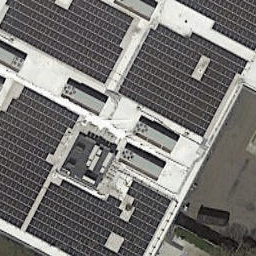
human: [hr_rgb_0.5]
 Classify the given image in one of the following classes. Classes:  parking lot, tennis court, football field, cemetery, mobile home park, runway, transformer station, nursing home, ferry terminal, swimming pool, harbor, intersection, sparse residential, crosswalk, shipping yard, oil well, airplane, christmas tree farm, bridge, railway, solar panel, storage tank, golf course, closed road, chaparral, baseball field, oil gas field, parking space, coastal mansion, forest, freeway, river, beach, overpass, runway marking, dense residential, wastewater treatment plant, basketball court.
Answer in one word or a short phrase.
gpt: solar panel